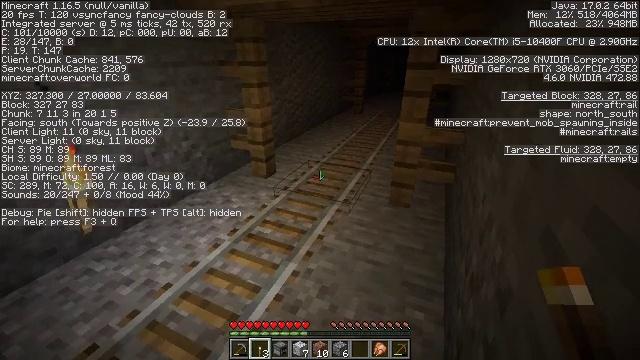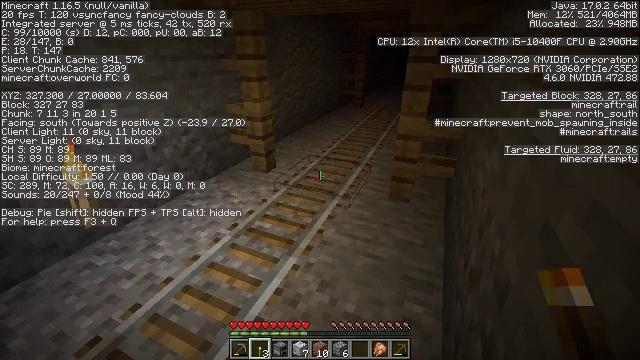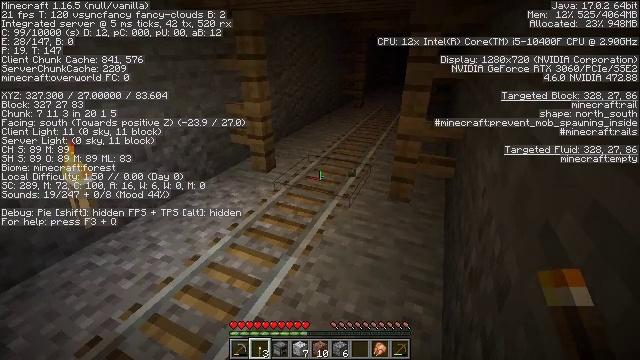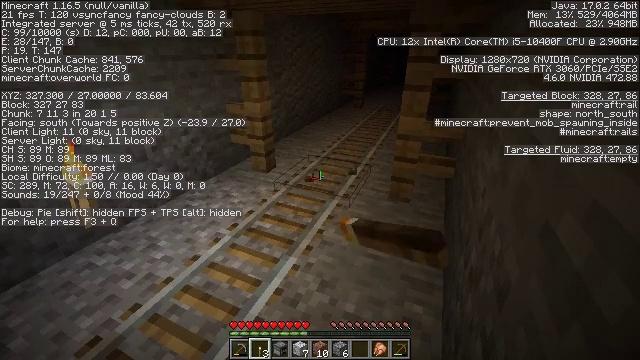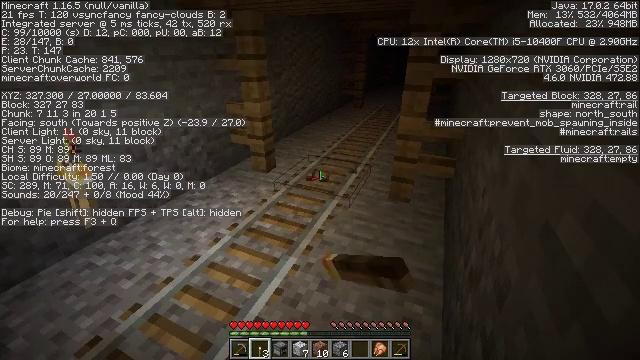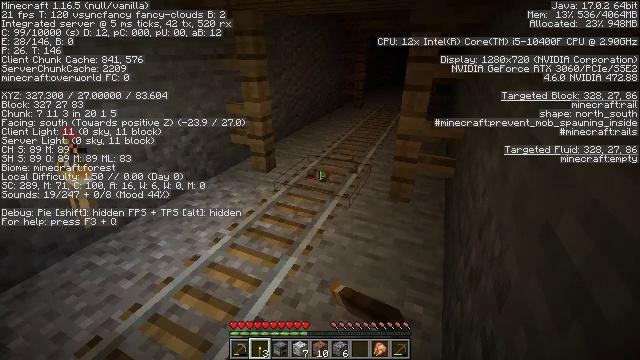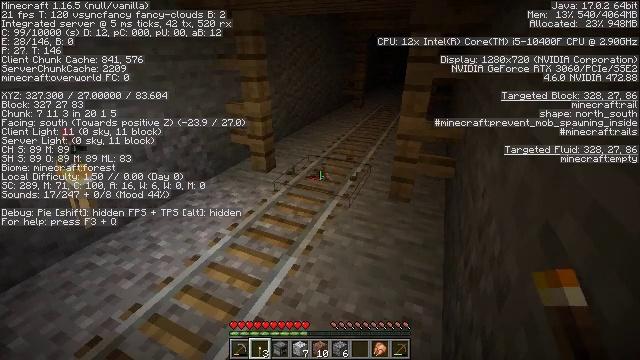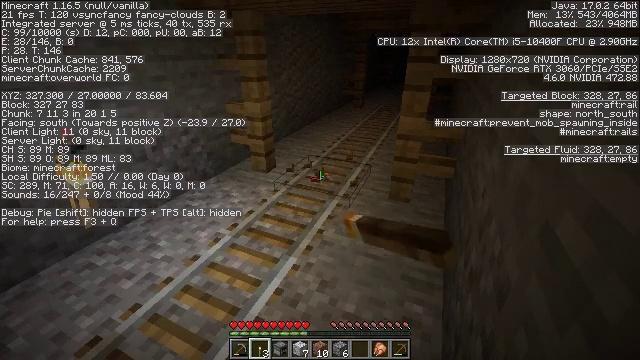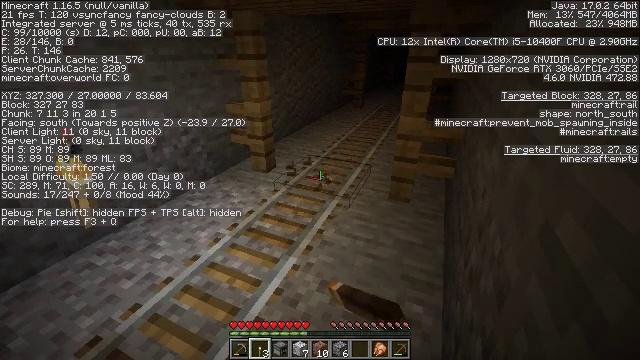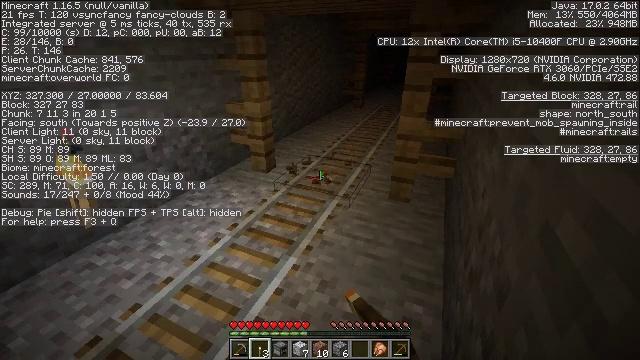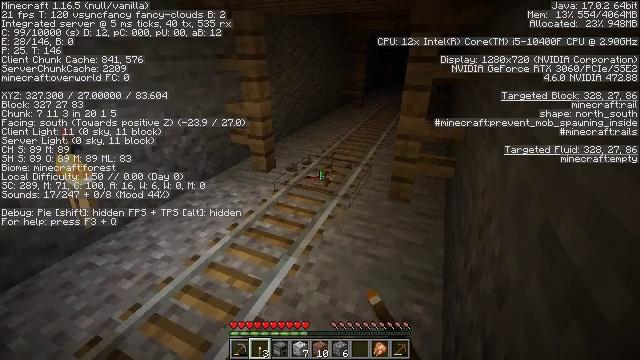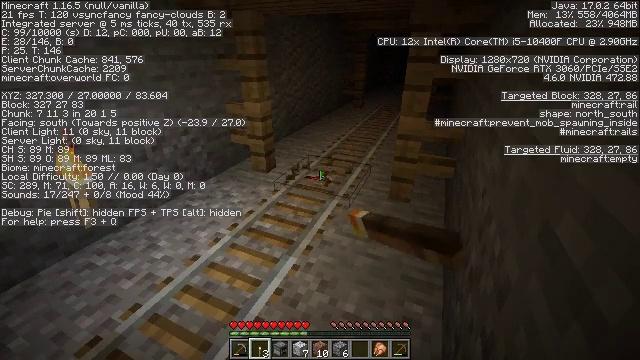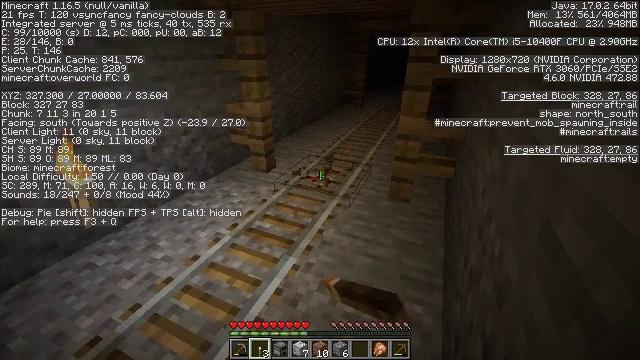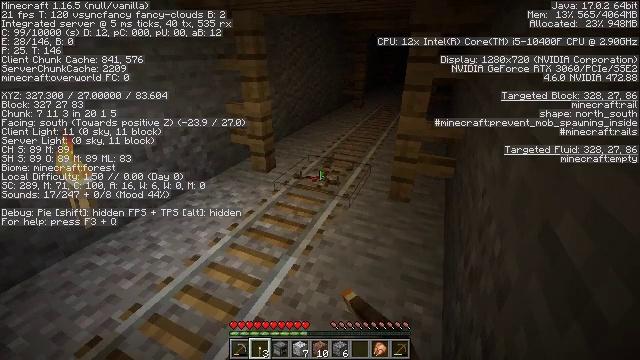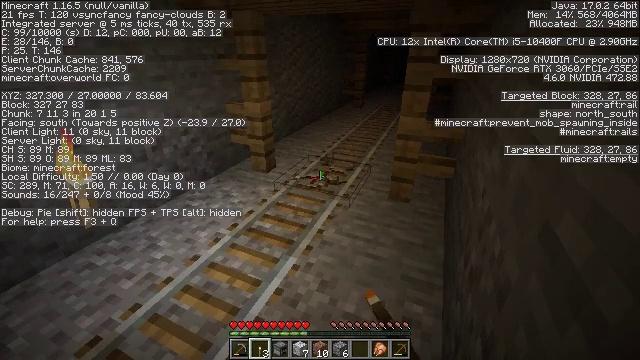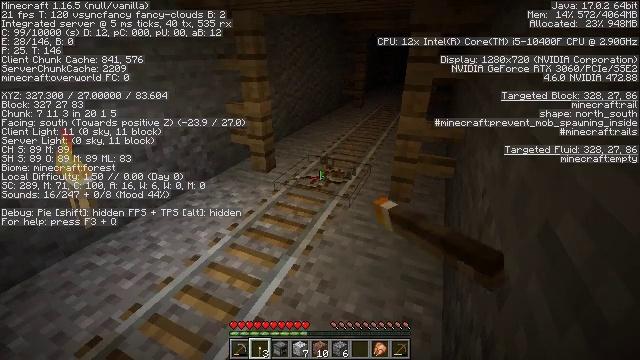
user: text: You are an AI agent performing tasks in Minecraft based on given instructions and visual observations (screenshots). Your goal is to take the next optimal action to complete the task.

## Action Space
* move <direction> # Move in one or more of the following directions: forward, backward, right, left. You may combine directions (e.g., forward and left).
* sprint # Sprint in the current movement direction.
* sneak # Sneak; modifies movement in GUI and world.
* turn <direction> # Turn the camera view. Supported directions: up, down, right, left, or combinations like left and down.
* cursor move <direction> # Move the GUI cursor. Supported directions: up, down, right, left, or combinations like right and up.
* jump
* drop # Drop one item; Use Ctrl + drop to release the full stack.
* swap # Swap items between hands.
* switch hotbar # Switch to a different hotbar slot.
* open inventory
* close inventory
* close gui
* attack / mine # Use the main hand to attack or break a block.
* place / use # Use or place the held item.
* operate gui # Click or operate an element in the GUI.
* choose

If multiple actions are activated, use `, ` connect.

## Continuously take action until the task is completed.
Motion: motion action
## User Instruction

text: Mine the rail.
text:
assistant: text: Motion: turn down
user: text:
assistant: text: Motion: attack / mine
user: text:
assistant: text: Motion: attack / mine
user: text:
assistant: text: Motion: attack / mine
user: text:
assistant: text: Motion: attack / mine
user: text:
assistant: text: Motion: attack / mine
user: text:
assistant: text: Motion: attack / mine
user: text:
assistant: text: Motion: attack / mine
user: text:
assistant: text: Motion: attack / mine
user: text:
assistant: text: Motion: attack / mine
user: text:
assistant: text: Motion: attack / mine
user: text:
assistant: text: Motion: attack / mine
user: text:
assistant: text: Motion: attack / mine
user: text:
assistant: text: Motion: attack / mine
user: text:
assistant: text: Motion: attack / mine
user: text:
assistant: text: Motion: attack / mine
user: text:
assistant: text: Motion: attack / mine
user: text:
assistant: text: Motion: attack / mine
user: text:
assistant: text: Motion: attack / mine
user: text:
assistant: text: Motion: attack / mine
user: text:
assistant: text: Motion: attack / mine
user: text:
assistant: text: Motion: attack / mine
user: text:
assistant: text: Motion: attack / mine
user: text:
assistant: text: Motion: attack / mine
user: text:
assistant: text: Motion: attack / mine
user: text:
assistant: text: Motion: attack / mine
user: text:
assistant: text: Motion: attack / mine
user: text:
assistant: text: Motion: attack / mine
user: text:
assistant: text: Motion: attack / mine